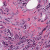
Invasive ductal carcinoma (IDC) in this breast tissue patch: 1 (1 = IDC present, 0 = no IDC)